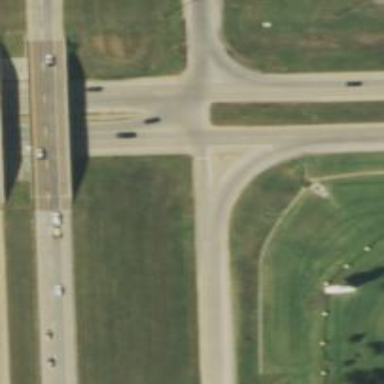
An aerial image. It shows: Trunk link highway.